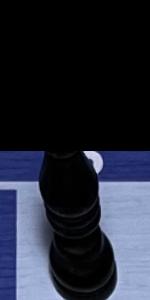
Label: Bishop_Black